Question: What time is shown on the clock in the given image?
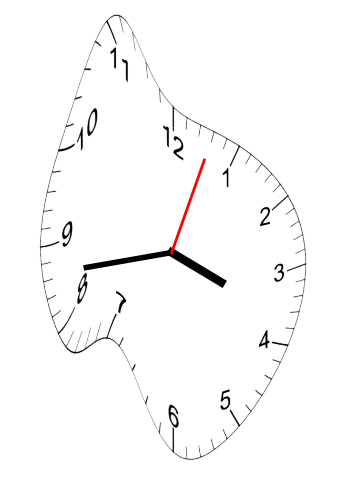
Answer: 03:43:03